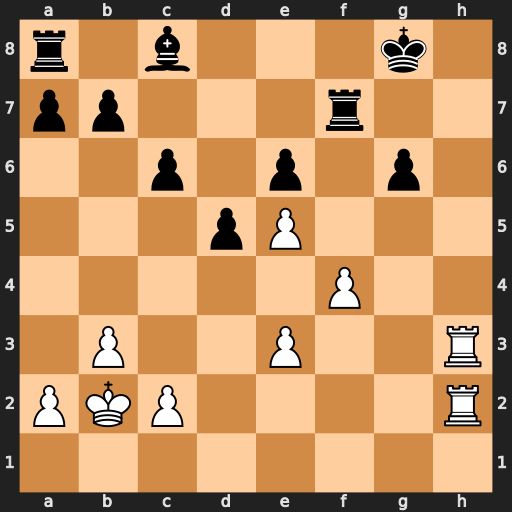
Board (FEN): r1b3k1/pp3r2/2p1p1p1/3pP3/5P2/1P2P2R/PKP4R/8
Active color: w
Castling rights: -
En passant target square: -
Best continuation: Rh8+ Kg7 R2h7#